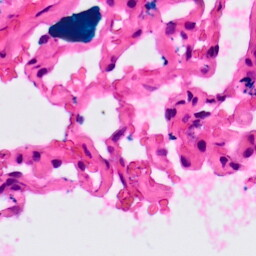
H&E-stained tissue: Lung